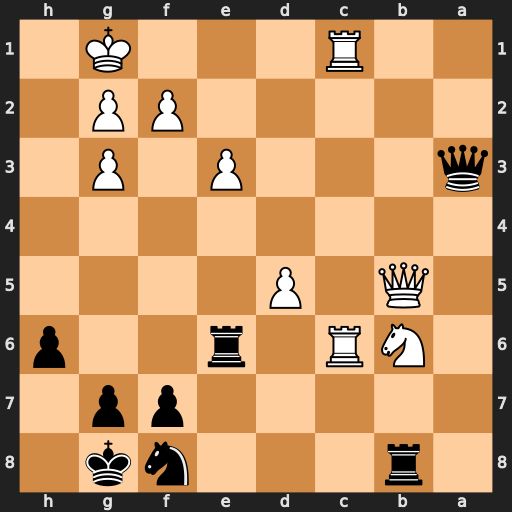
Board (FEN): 1r3nk1/5pp1/1NR1r2p/1Q1P4/8/q3P1P1/5PP1/2R3K1
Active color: b
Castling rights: -
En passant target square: -
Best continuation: Rxb6 Qxb6 Qxc1+